Question: >
<URL>
My app uses the FolderBrowserDialog in Windows.Forms. I would prefer to use the folder browser used by VS2012 when you are deciding where to put a new project. Can someone point me to the correct class?
To be more specific, when you create a new project in VS2012 or VS2010, you get a new project dialog box. In that box you can click a browse button to set the location of project. A very nice dialog box is opened to let you select your folder. Here is a image on a Win 7 system.

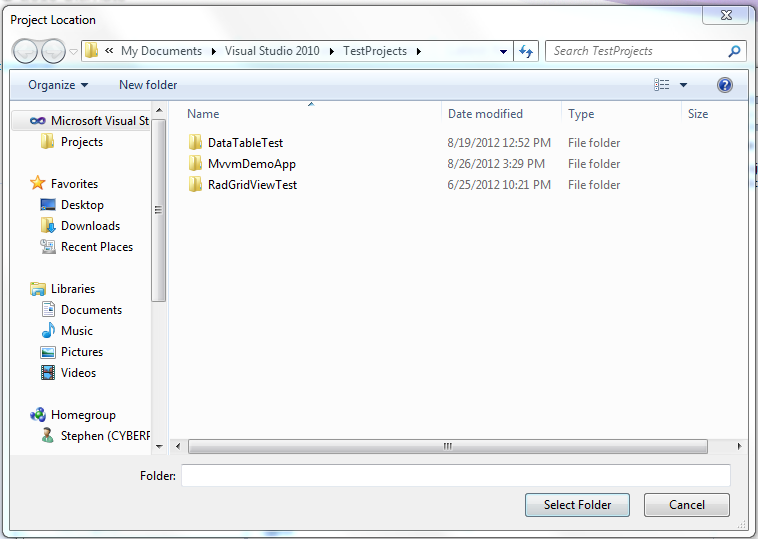
Answer: Are you asking how to make a default path for Open Dialog?
In the openFileDialog1 Properties find a field called initial directory and put C:\Program Files\MyFolder.
Next time you will use Open Dialog it will start with MyFolder folder from your C disk.